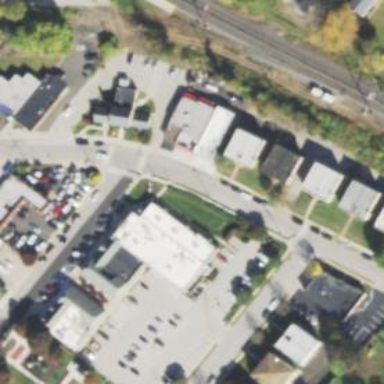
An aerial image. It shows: Convenience shop.